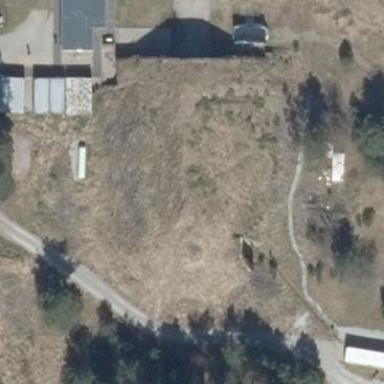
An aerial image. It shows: Military bunker that serves as hardened aircraft shelter.